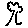
Label: tree